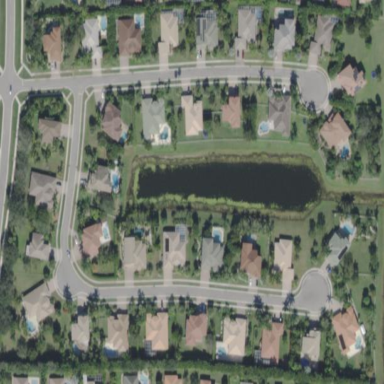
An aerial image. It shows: Neighborhood.